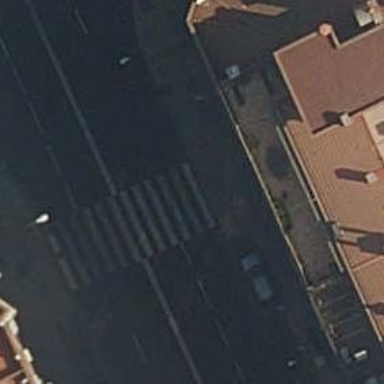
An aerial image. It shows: Uncontrolled crossing on the road.